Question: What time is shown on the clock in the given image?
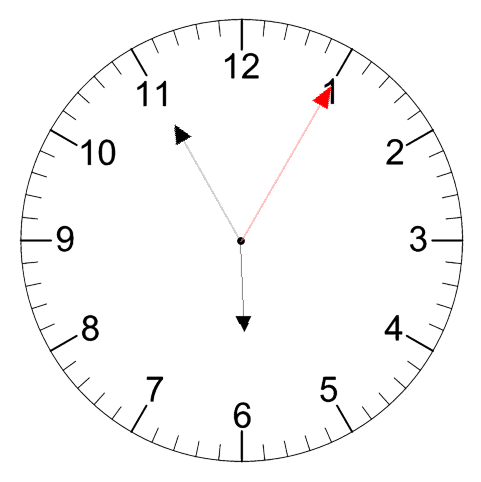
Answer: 05:55:05